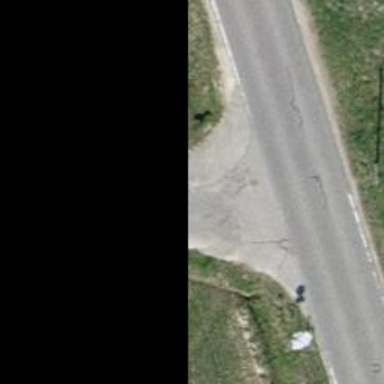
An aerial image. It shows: Asphalt service road used by agricultural vehicles.